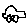
Label: car